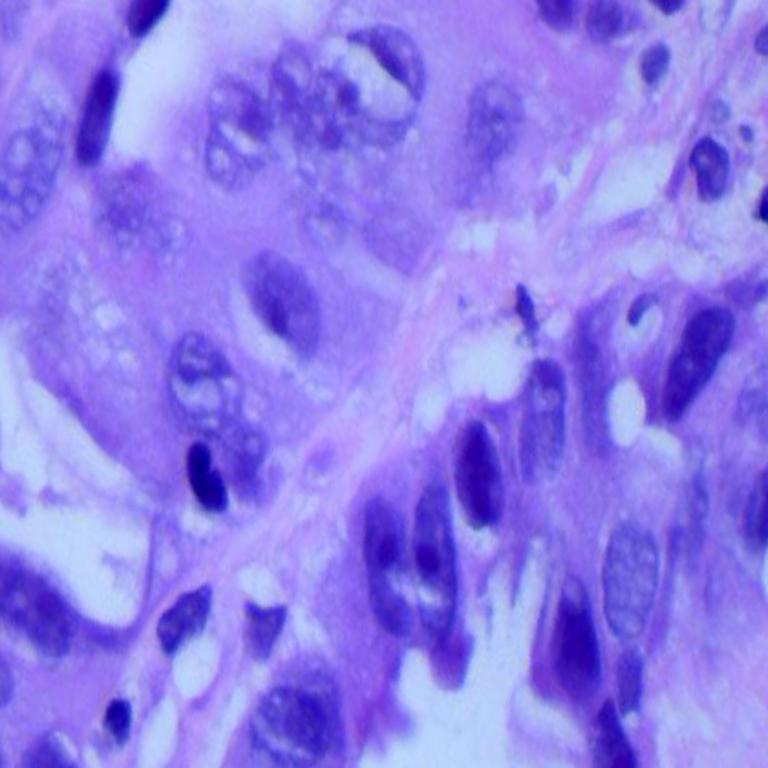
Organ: lung
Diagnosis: adenocarcinomas